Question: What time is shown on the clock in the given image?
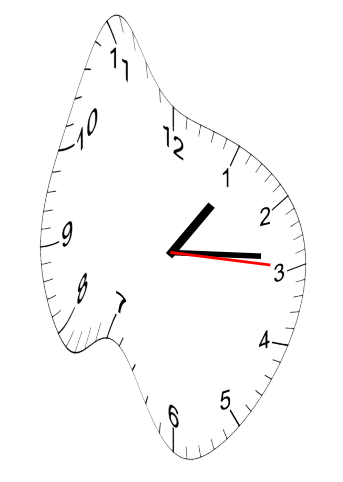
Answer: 01:14:15